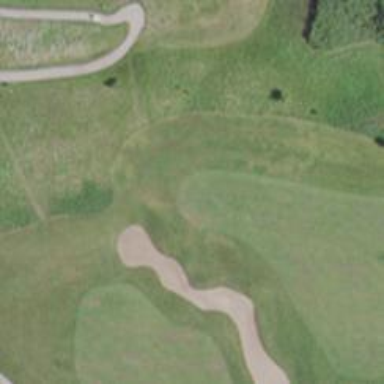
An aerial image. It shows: Sand bunker on golf course.